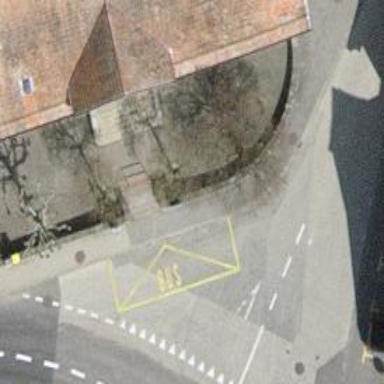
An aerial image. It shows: Platform for public transport on the road.